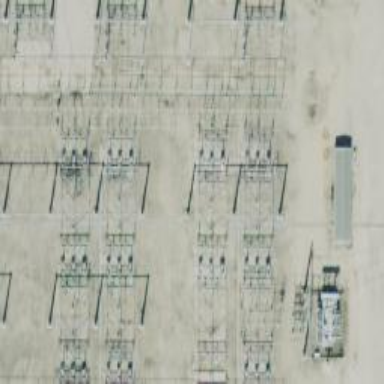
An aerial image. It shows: Switch used for power control.